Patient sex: M
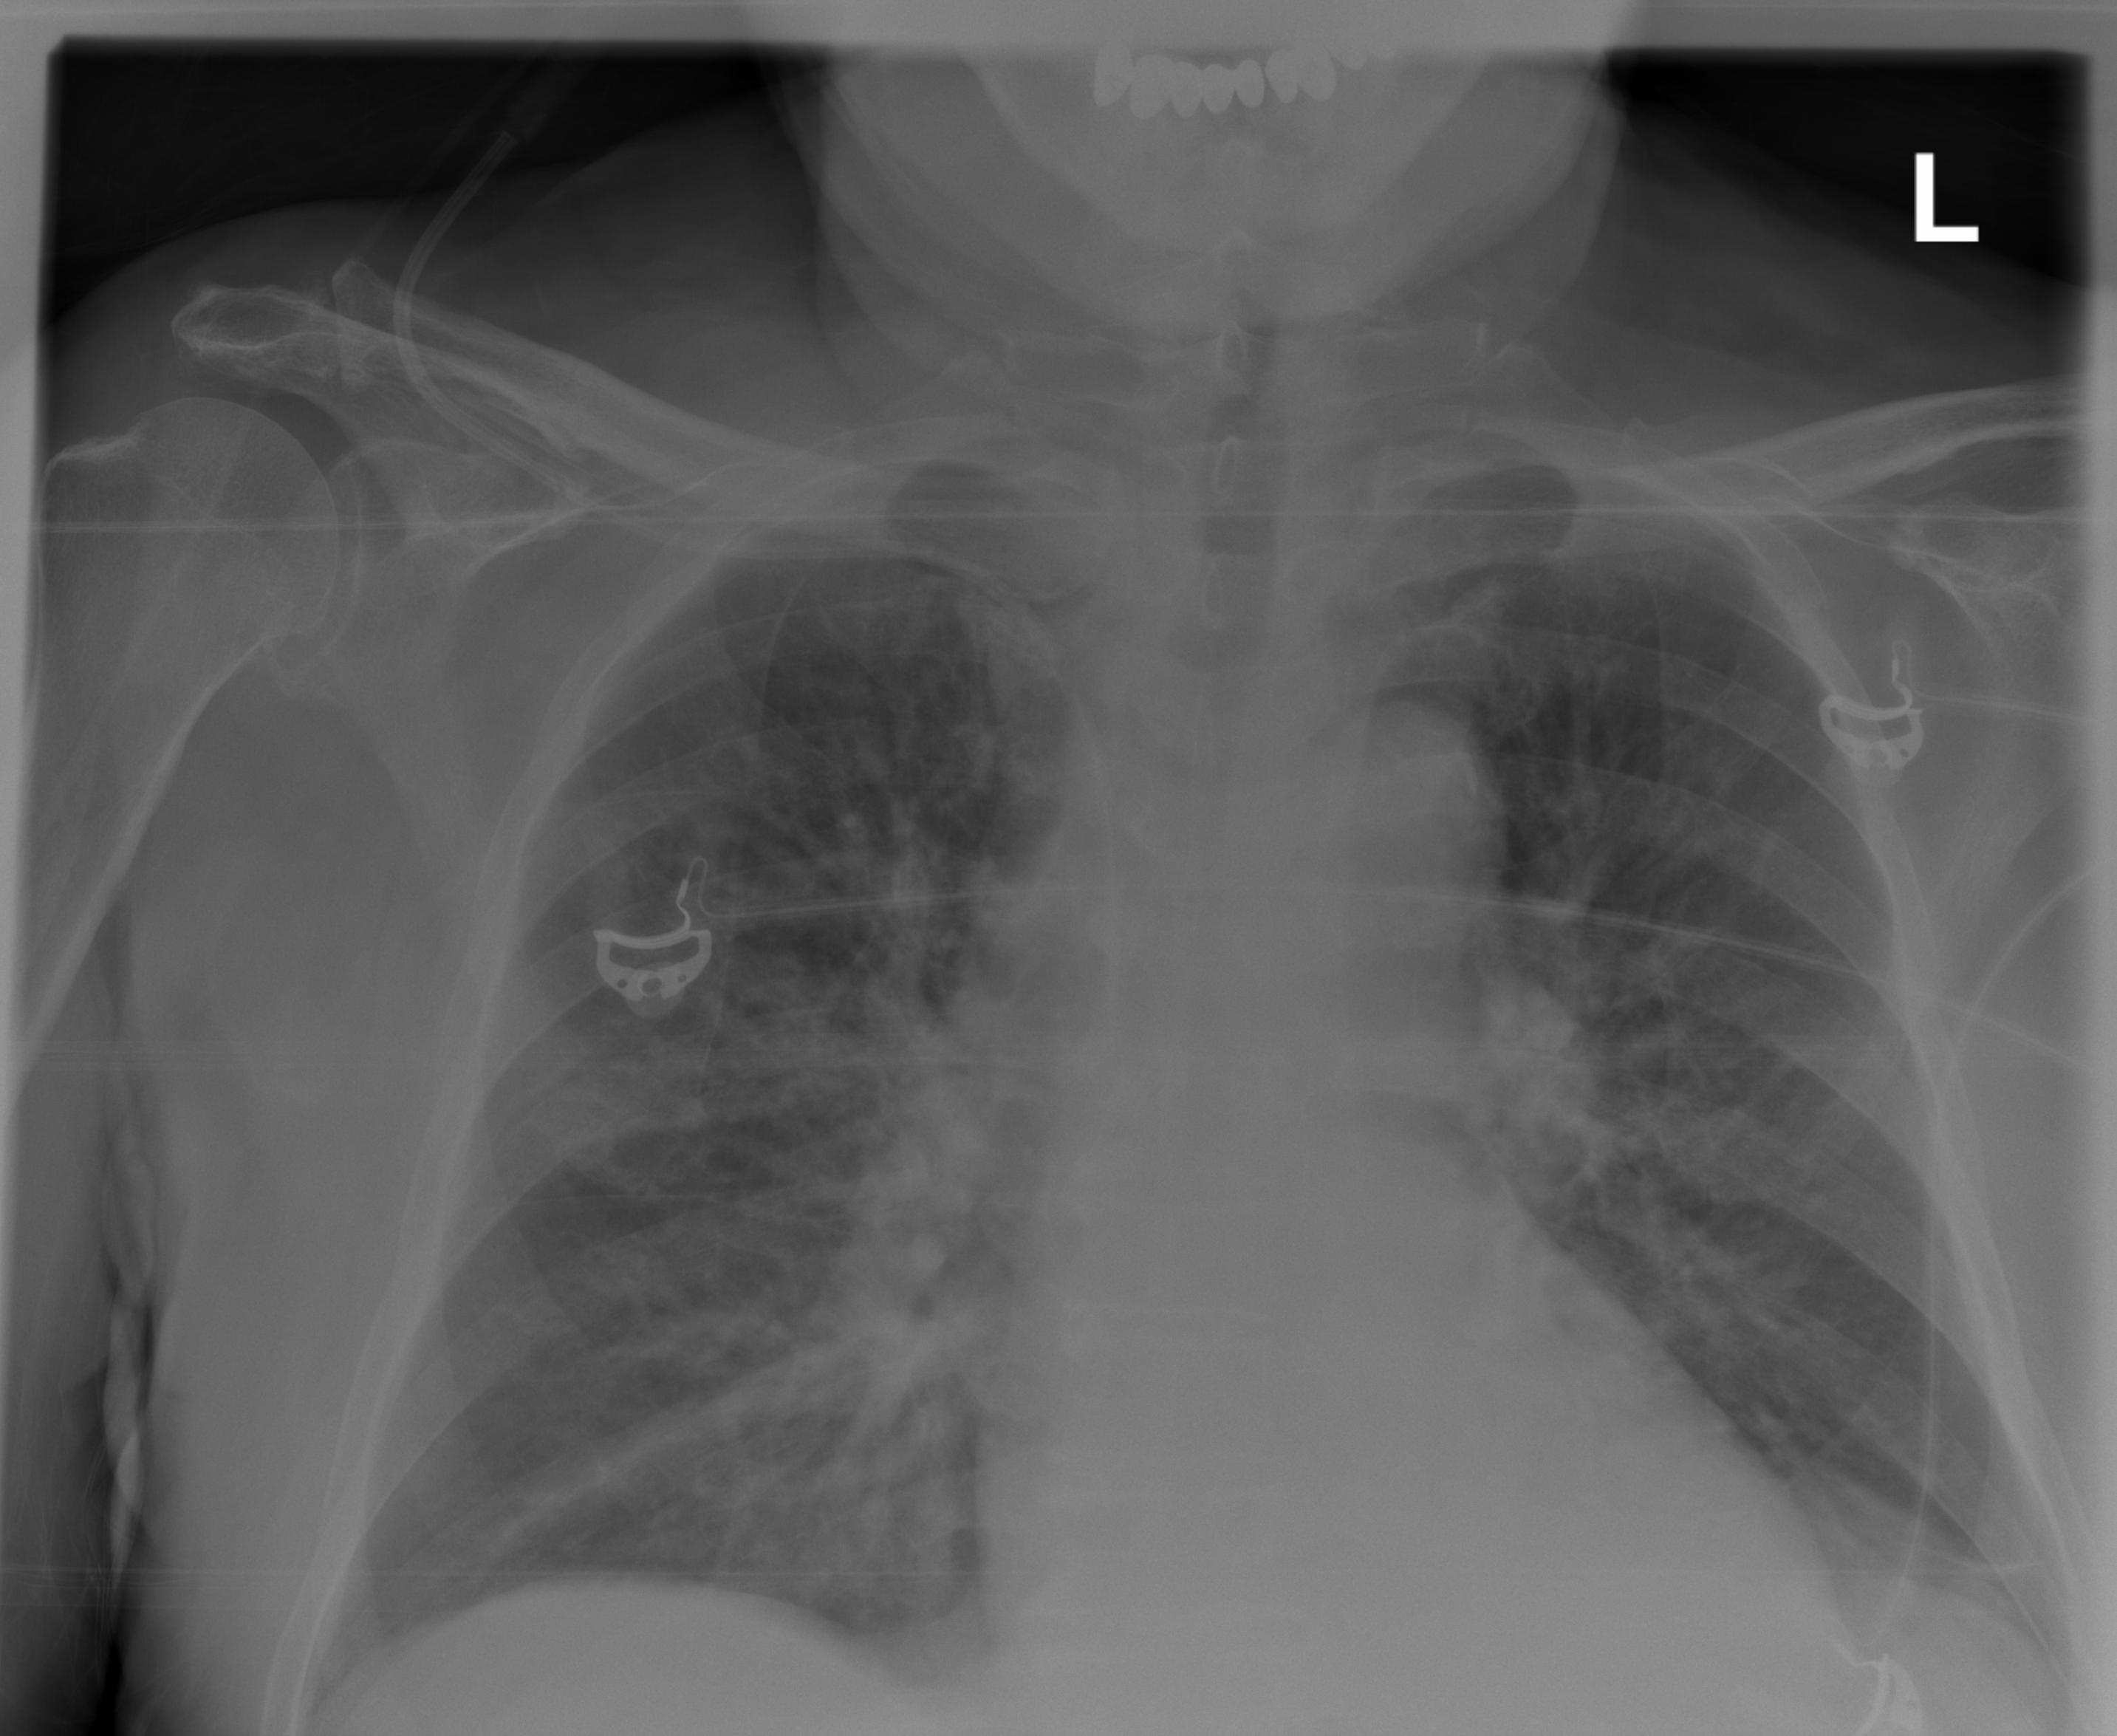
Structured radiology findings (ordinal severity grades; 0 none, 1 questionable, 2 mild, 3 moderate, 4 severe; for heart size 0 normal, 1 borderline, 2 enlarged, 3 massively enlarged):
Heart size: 0
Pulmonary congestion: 2
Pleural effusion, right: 0
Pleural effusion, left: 1
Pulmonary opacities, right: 2
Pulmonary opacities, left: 2
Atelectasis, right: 2
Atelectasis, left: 2